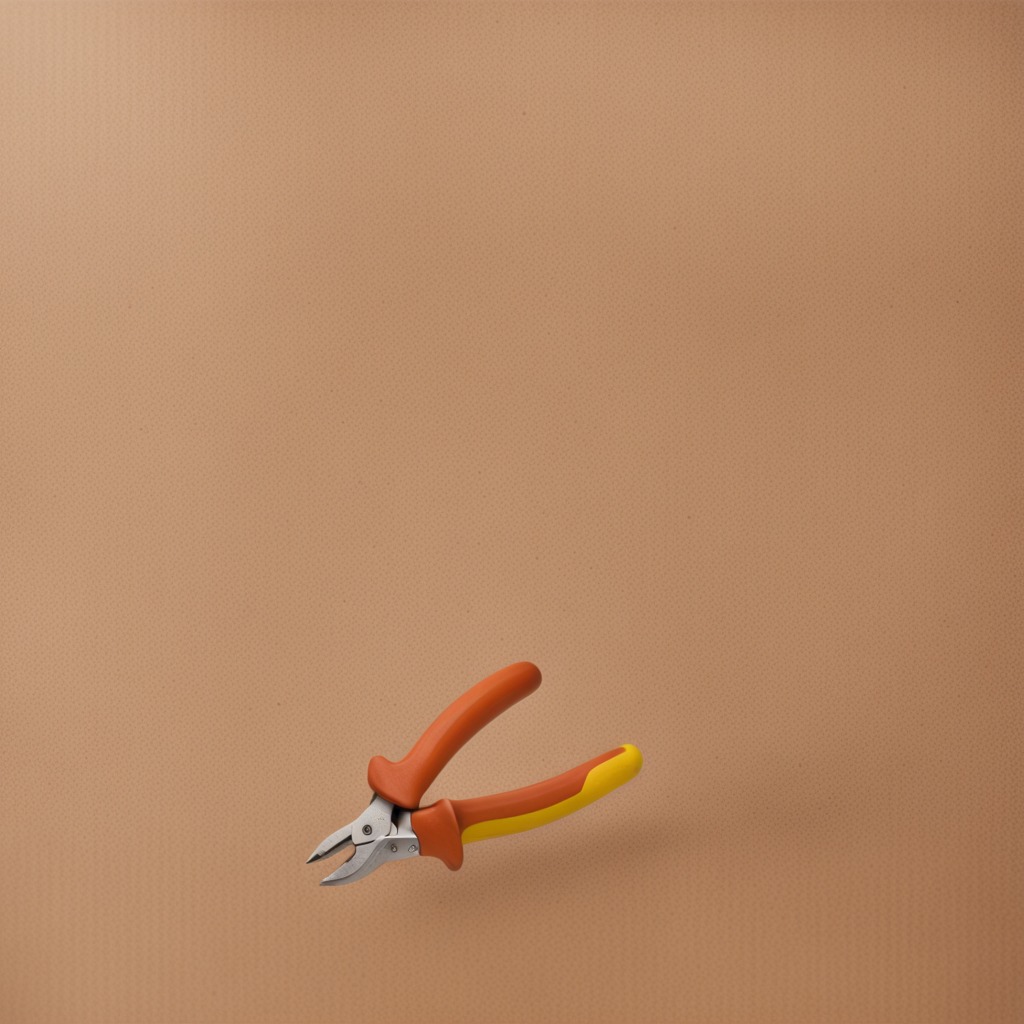
A plier is lying on the cardboard box surface.